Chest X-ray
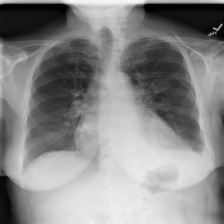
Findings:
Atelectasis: negative
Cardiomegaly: negative
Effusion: positive
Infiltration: negative
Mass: negative
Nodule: negative
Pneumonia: negative
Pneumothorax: negative
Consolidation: negative
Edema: negative
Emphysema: negative
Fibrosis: negative
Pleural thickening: negative
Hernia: negative